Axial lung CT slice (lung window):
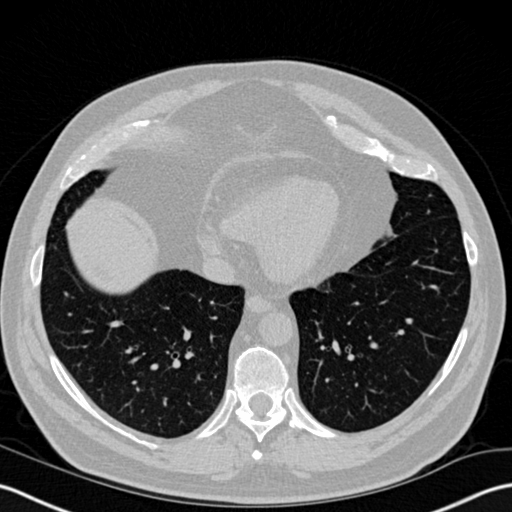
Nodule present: no